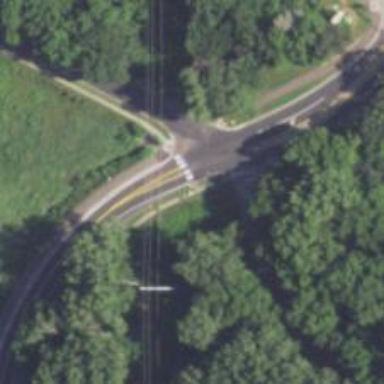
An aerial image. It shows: Asphalt cycleway with marked crossing.